Question: I have some problem with segmented control. I can't change the tint color, what ever color I set for the tint, segmented control is always gray as you can see on the picture.
Below is the code I'm using, changing the color of the button works.
'''
UIColor *newTintColor = [UIColor colorWithRed:(30.0f/255.0f) green:(98.0f/255.0f) blue:(134.0f/255.0f) alpha:1.0f];
[btnLogin setBackgroundColor:newTintColor];
[btnLogin setTitleColor:[UIColor whiteColor] forState:UIControlStateNormal];
[rememberMe setTintColor:newTintColor];
'''
I forgot one thing, on application start segmented control has newTintColor, after login in application is displayed new view (split view), when user clicks on settings button, view for settings is displayed. Settings view has one segmented control for which I also can't change tint color (it is always gray) and logout button, if user clicks on logout button login view is displayed again and segmented control has gray tint instead of newTintColor.

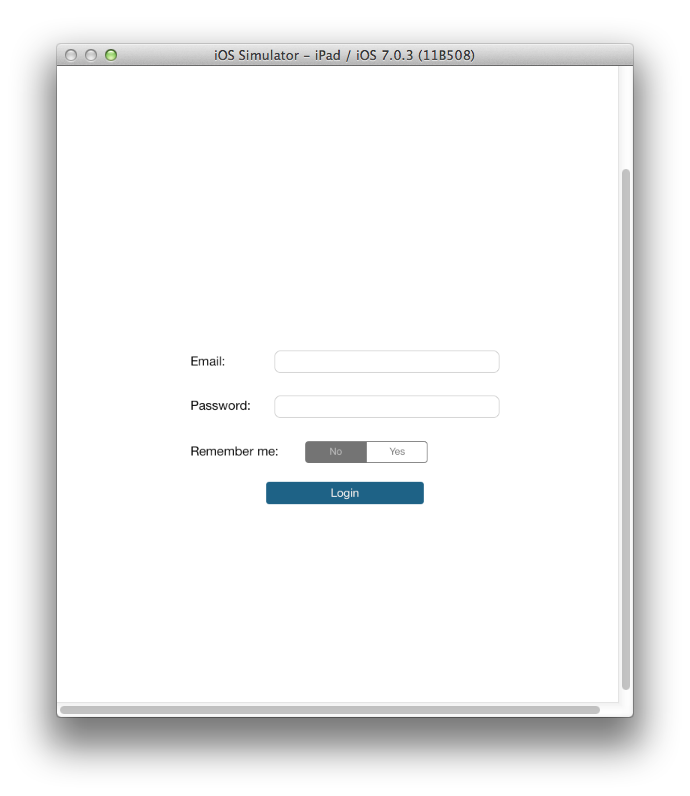
Answer: The gray color is a clue: it suggests that this view's tint adjustment mode has at some point been set to 'UIViewTintAdjustmentModeDimmed' and then has never been set back to 'Automatic'. See the docs on 'UIViewTintAdjustmentMode':
<URL>